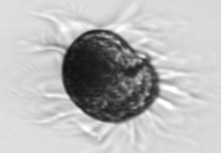
Label: Pelagostrobilidium